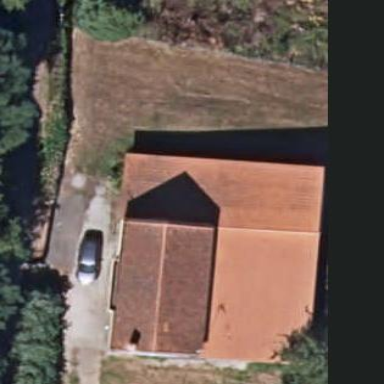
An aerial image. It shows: Simple and straightforward house.